Aerial crown-view tile of a tropical tree (Barro Colorado Island, Panama), acquired 20250512:
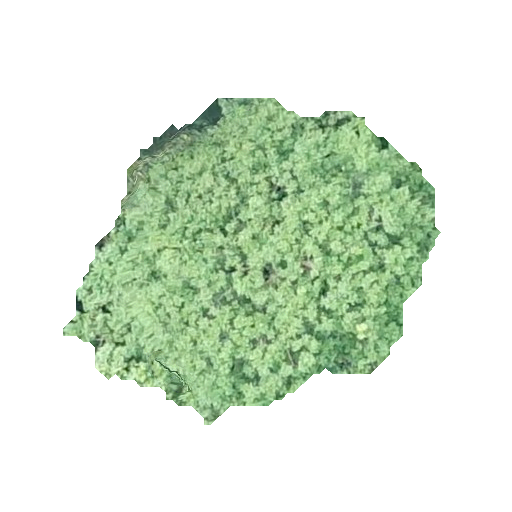
Species: Vatairea erythrocarpa
GBIF accepted scientific name: Vatairea erythrocarpa
Crown area: 120.941 m²